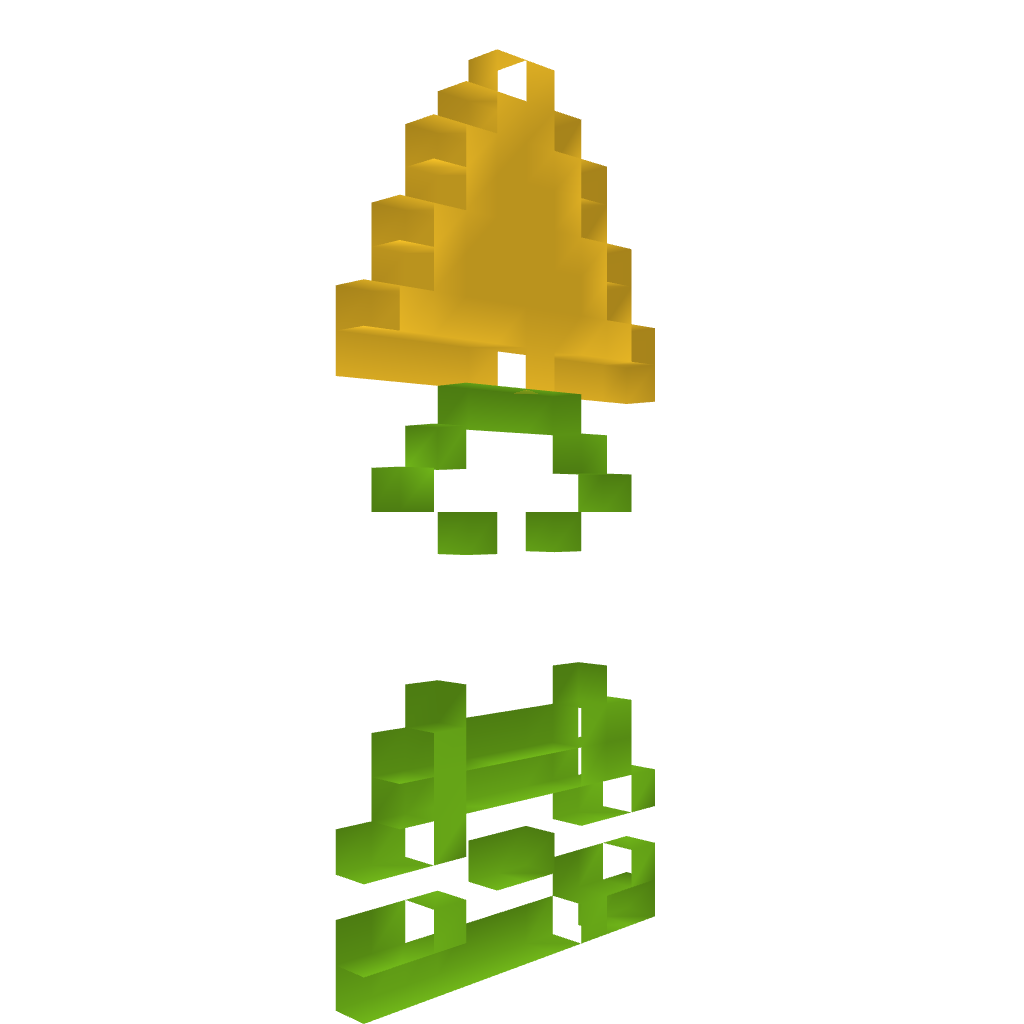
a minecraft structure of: Link Holding the Triforce NES